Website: lowes
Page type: account-selection
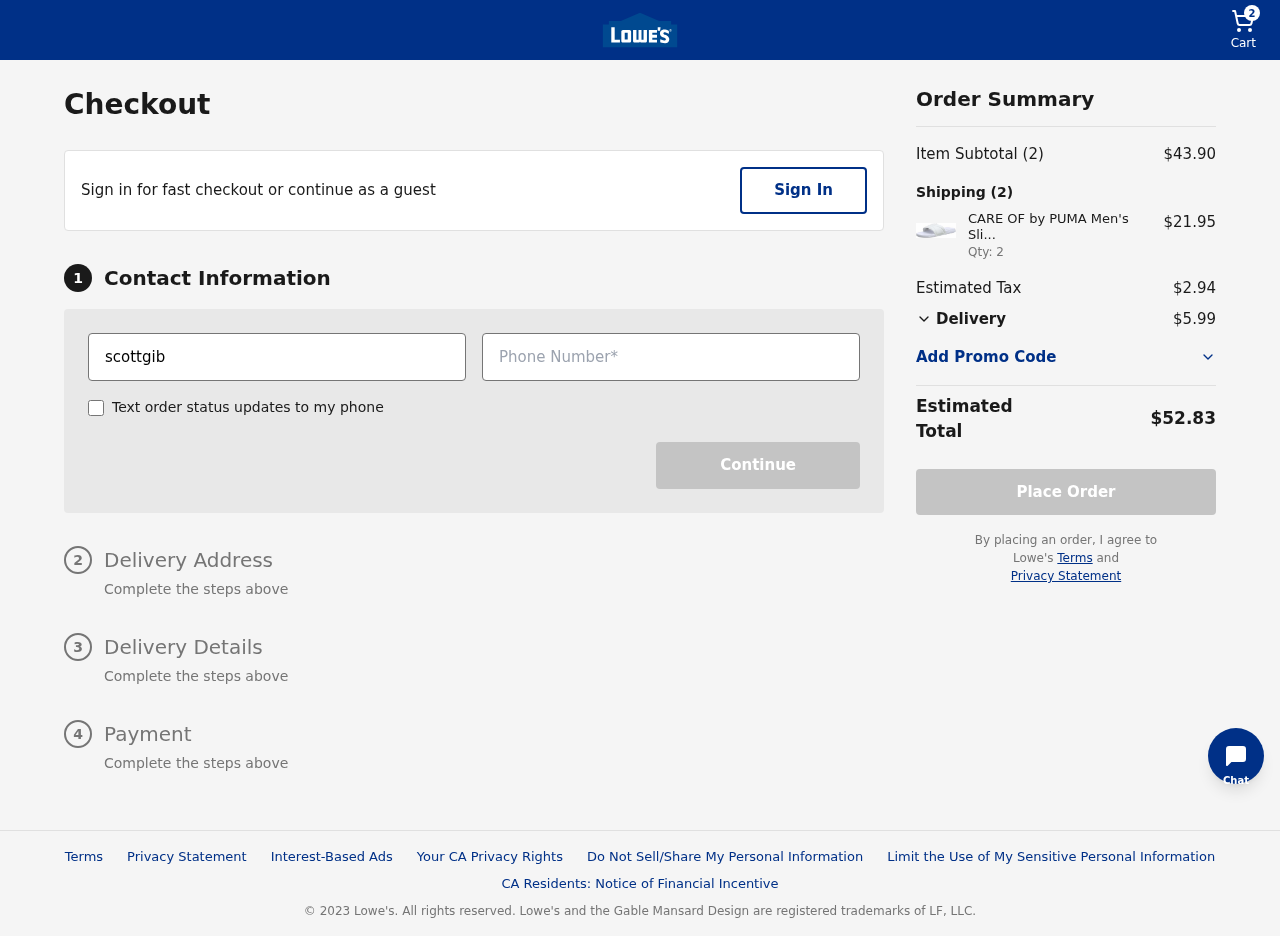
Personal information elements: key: PII_EMAIL
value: scottgibbs@yahoo.com
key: PII_PHONE
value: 7626550084
Product elements: key: PRODUCT1_NAME
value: CARE OF by PUMA Men's Slide Sandal
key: PRODUCT1_PRICE
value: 21.95
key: PRODUCT1_QUANTITY
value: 2
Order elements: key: ORDER_NUM_ITEMS
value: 2
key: ORDER_SUBTOTAL
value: $43.90
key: ORDER_TAX
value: $2.94
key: ORDER_SHIPPING_COST
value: $5.99
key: ORDER_TOTAL
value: $52.83